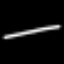
Label: line